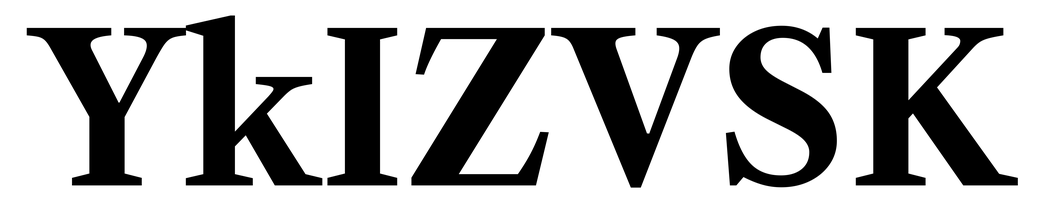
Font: LibreCaslonText_Bold